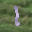
Label: 1